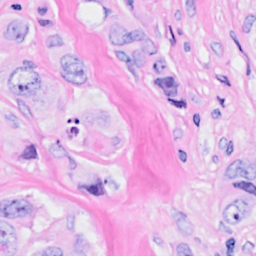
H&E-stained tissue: Breast